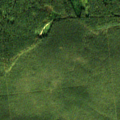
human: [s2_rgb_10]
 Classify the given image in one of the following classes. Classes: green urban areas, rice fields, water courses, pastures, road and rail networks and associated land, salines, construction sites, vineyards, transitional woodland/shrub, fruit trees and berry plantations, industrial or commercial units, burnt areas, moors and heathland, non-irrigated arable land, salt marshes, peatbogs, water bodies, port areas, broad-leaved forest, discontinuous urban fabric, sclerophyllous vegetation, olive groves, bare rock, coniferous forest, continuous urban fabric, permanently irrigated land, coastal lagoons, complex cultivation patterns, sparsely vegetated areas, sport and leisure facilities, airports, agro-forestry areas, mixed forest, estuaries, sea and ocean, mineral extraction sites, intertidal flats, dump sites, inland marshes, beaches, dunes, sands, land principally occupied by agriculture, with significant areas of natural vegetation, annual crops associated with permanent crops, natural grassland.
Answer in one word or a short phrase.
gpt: coniferous forest, mixed forest, transitional woodland/shrub